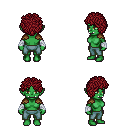
a pixel art fantasy rpg character, female body template, orc, green skin, leather shoulder armor, teal pants, brunette curly afro hairstyle, white cloth bandages, four views (front, back, left, right), 2x2 character sprite sheet, small pixel art, hard edges, no anti-aliasing